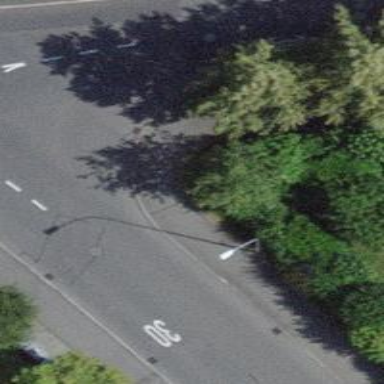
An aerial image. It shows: Kerb barrier.